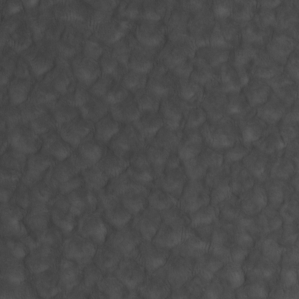
Label: non_frost